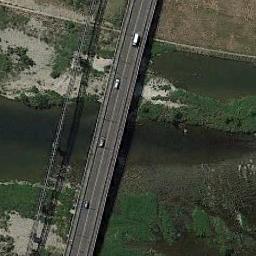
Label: bridge